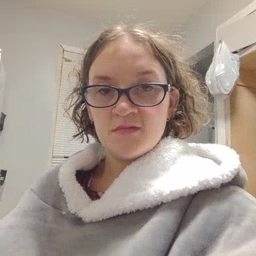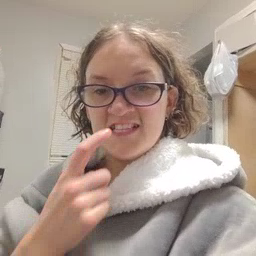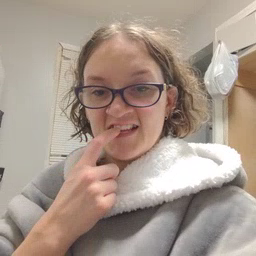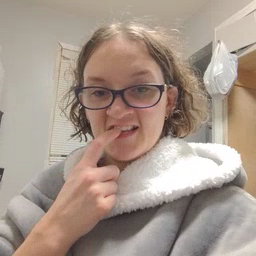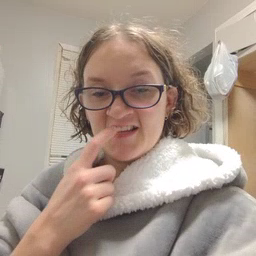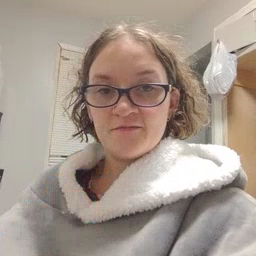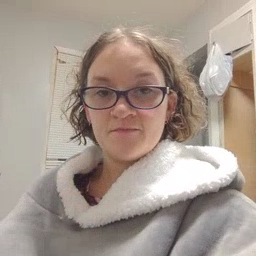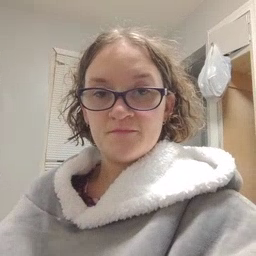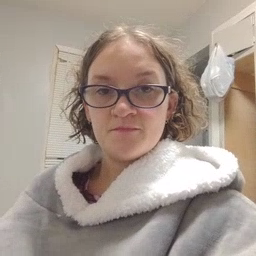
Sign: tooth